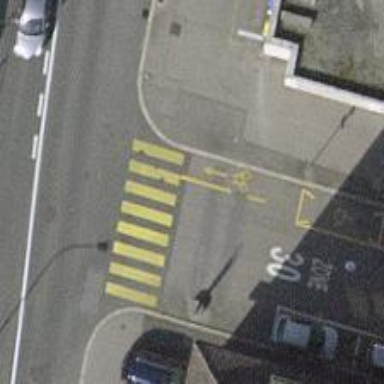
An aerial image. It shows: Uncontrolled road crossing with markings.